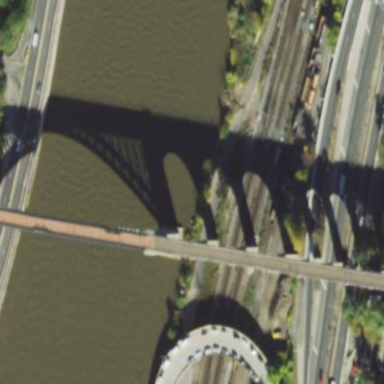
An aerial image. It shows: Man-made bridge.